Question: How do I upload and load back images from cloud kit with swift?
What attribute type do I use?

What code do I use? This is the code I use currently...
'''
func SaveImageInCloud(ImageToSave: UIImage) {
let newRecord:CKRecord = CKRecord(recordType: "ImageRecord")
newRecord.setValue(ImageToSave, forKey: "Image")
if let database = self.privateDatabase {
database.saveRecord(newRecord, completionHandler: { (record:CKRecord!, error:NSError! ) in
if error != nil {
NSLog(error.localizedDescription)
}
else {
dispatch_async(dispatch_get_main_queue()) {
println("finished")
}
}
})
}
'''
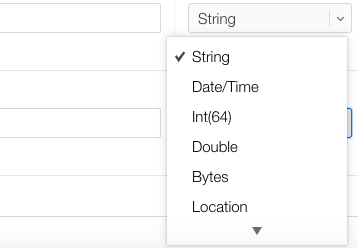
Answer: You need to create a CKAsset and add that to your record. You can do that with code like this:
'''
func SaveImageInCloud(ImageToSave: UIImage) {
let newRecord:CKRecord = CKRecord(recordType: "ImageRecord")
let nsDocumentDirectory = NSSearchPathDirectory.DocumentDirectory
let nsUserDomainMask = NSSearchPathDomainMask.UserDomainMask
if let paths = NSSearchPathForDirectoriesInDomains(nsDocumentDirectory, nsUserDomainMask, true) {
if paths.count > 0 {
if let dirPath = paths[0] as? String {
let writePath = dirPath.stringByAppendingPathComponent("Image2.png")
UIImagePNGRepresentation(ImageToSave).writeToFile(writePath, atomically: true)
var File : CKAsset? = CKAsset(fileURL: NSURL(fileURLWithPath: writePath))
newRecord.setValue(File, forKey: "Image")
}
}
}
if let database = self.privateDatabase {
database.saveRecord(newRecord, completionHandler: { (record:CKRecord!, error:NSError! ) in
if error != nil {
NSLog(error.localizedDescription)
} else {
dispatch_async(dispatch_get_main_queue()) {
println("finished")
}
}
})
}
'''